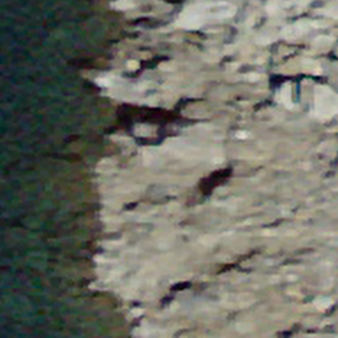
Label: other